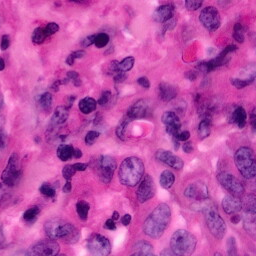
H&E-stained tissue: Pancreatic